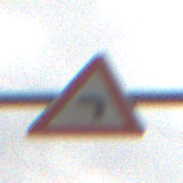
Verkehrszeichen: KurveLinks
Umgebung: Outdoor, Nature
Tageszeit: MorningAfternoon
Wetter: Overcast
Licht: Natural
Jahreszeit: NotSpecified
Kontrast: LowContrast